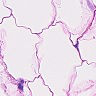
Metastatic tissue present: no